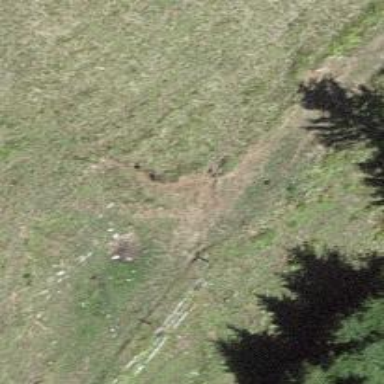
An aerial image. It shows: Path with ground surface. The track type is grade 1.